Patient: sex F, age 58
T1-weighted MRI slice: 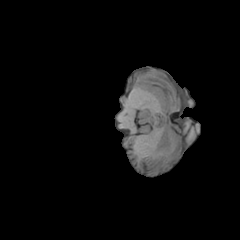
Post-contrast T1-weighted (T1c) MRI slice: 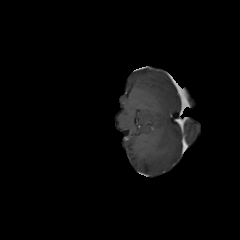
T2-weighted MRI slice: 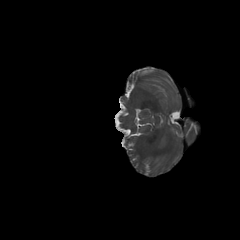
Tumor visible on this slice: no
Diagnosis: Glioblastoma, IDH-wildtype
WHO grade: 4